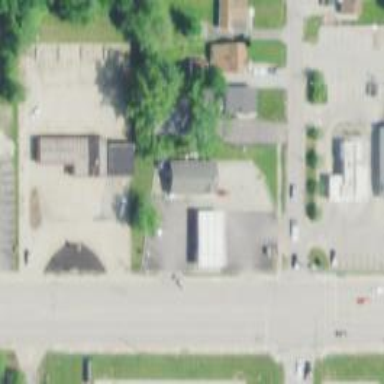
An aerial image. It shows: Convenience shop.